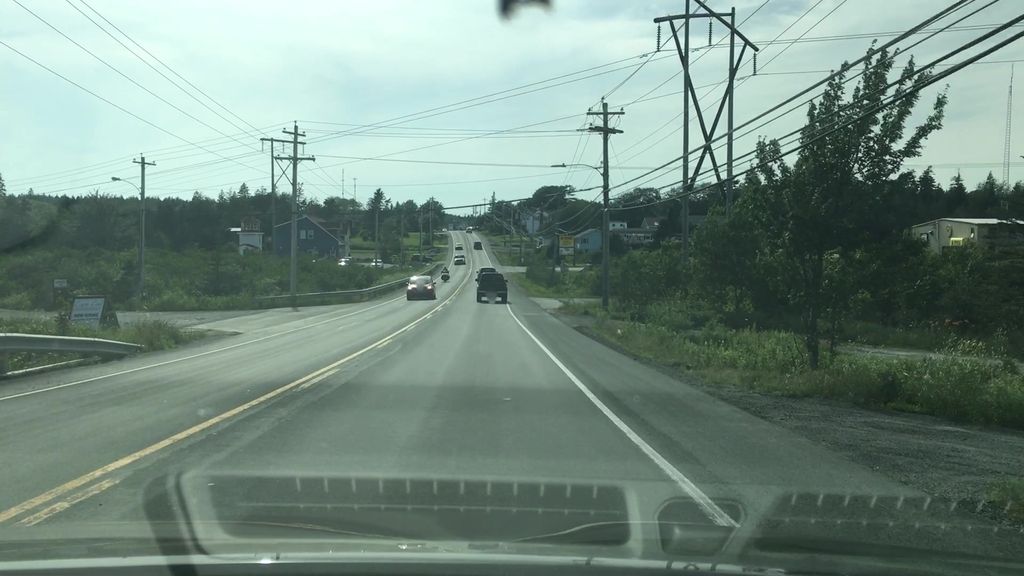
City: halifax